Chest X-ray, AP view. Patient: 33 years old, sex M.
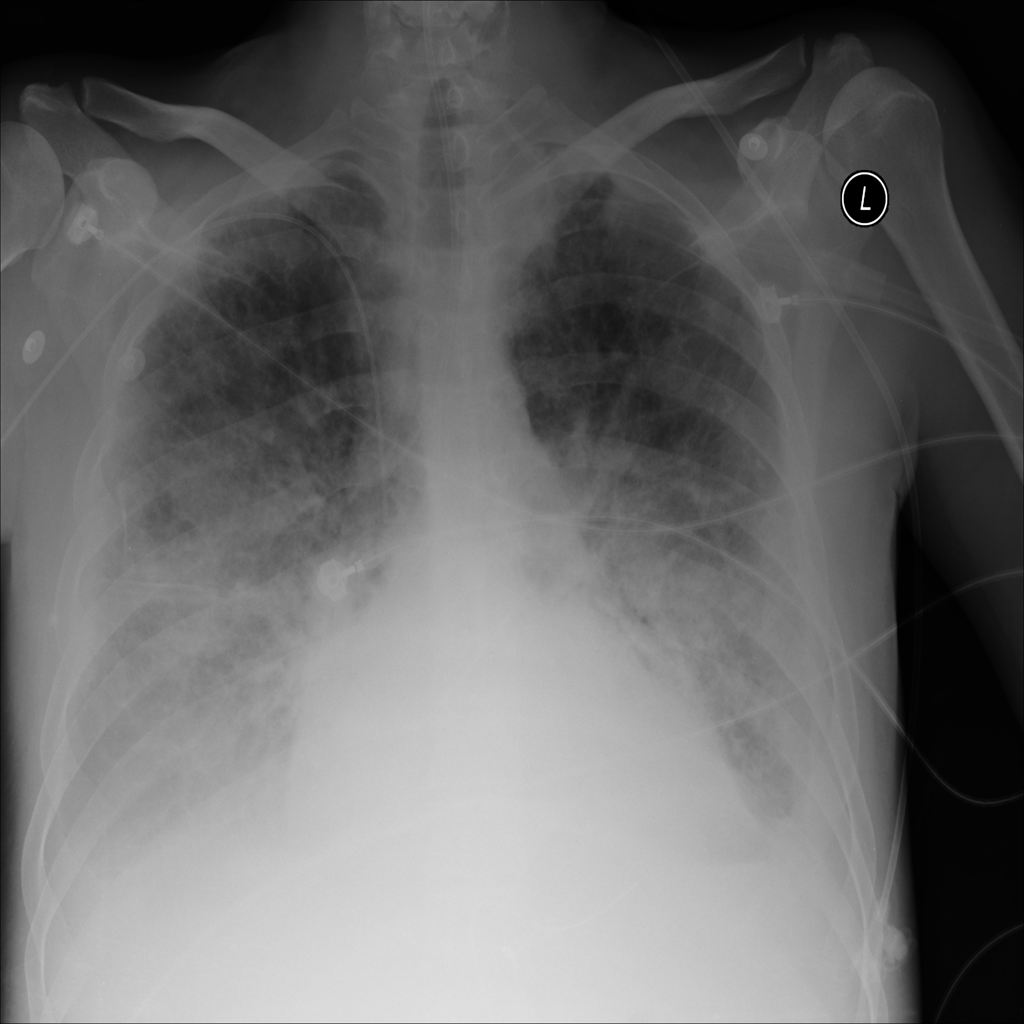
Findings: Effusion, Infiltration